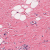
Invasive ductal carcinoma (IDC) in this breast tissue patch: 0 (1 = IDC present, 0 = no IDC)